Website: slack
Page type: payment
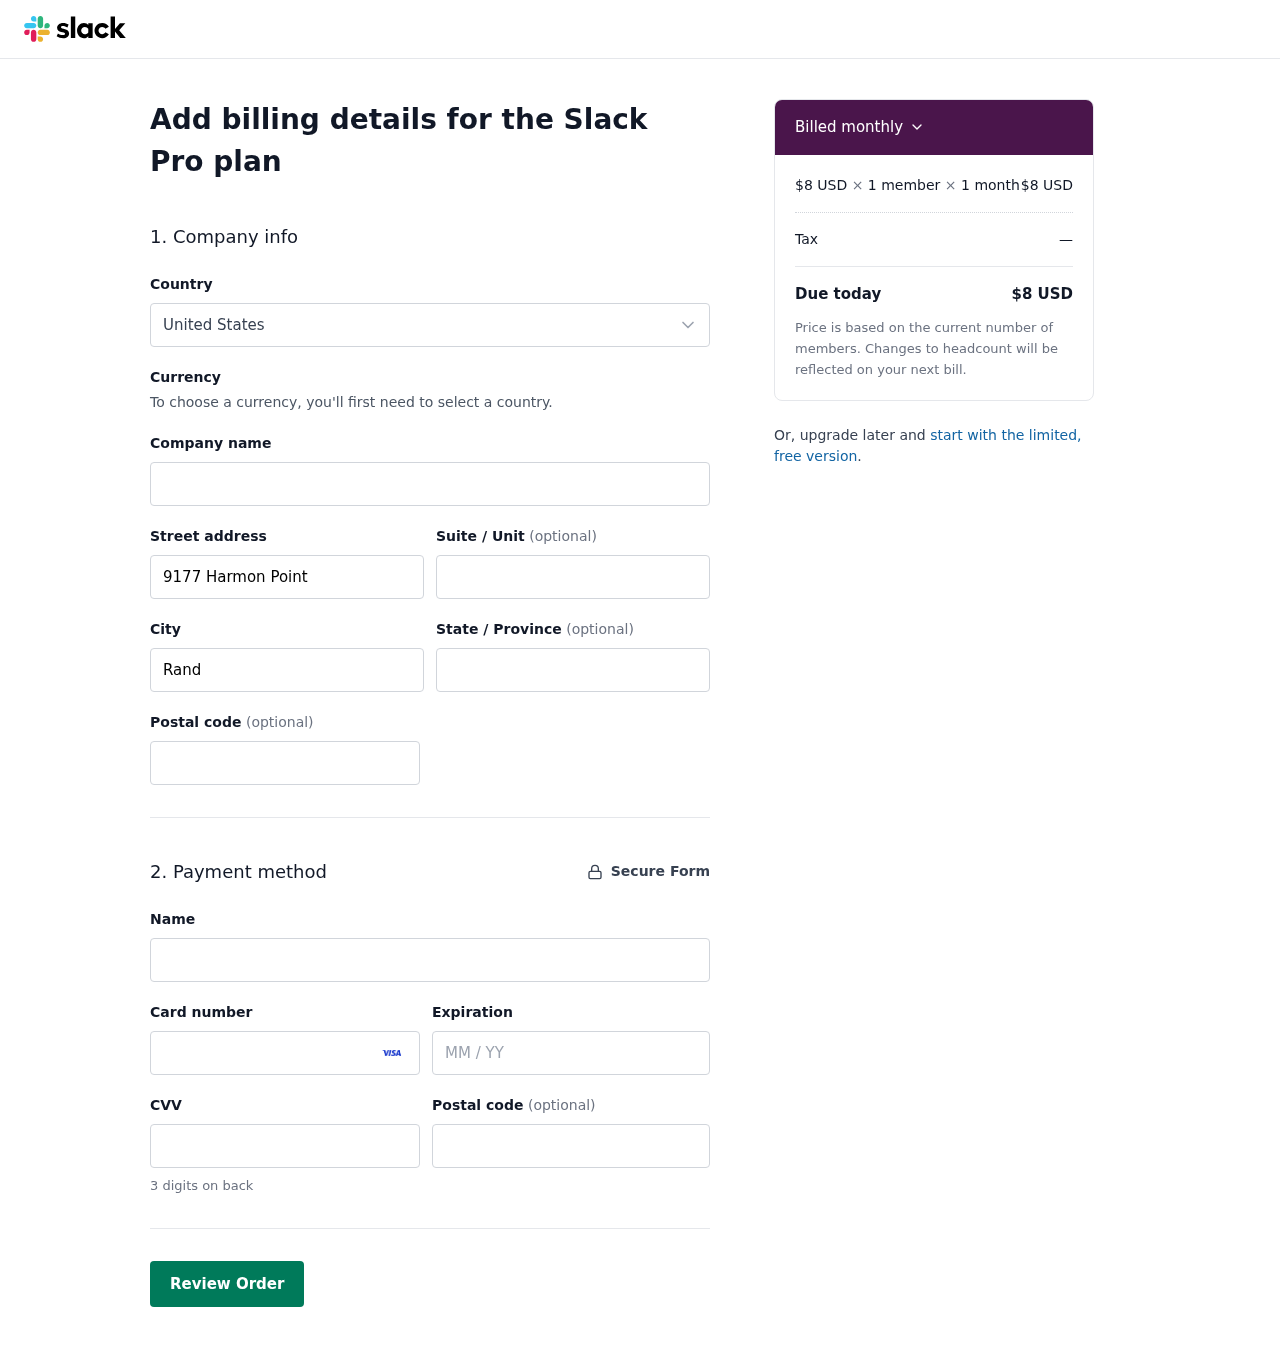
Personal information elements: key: PII_COUNTRY
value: United States
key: PII_STREET
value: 9177 Harmon Point
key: PII_CITY
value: Randyton
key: PII_STATE
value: California
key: PII_POSTCODE
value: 10985
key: PII_FULLNAME
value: Paul Jackson
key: PII_CARD_NUMBER
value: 4312 8652 2479 8794
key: PII_CARD_EXPIRY
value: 01/29
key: PII_CARD_CVV
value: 111
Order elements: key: ORDER_PRICE_PER_MEMBER
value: $8 USD
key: ORDER_NUM_MEMBERS
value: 1 member
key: ORDER_NUM_MONTHS
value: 1 month
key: ORDER_SUBTOTAL
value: $8 USD
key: ORDER_TAX
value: —
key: ORDER_TOTAL
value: $8 USD